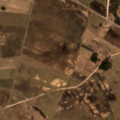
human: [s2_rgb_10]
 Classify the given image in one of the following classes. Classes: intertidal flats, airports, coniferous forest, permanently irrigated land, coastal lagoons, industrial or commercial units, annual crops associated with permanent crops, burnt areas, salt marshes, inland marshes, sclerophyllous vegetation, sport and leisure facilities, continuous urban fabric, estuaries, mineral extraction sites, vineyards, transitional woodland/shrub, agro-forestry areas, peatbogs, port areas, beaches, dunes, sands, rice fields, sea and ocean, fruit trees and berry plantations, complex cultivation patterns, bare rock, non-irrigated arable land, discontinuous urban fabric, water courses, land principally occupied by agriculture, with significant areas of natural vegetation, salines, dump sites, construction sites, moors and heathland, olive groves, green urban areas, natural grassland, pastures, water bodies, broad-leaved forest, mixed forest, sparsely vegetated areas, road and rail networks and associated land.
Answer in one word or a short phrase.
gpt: non-irrigated arable land, pastures, land principally occupied by agriculture, with significant areas of natural vegetation